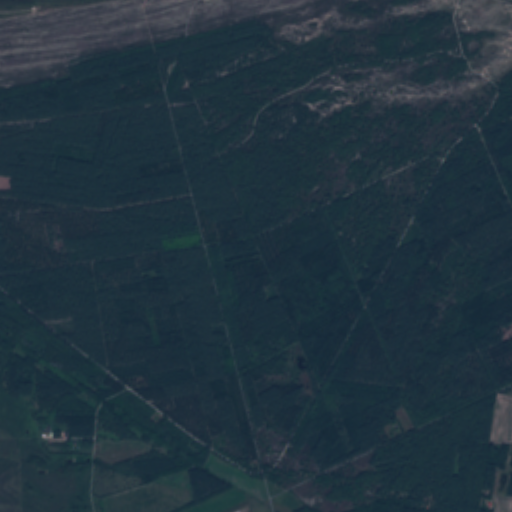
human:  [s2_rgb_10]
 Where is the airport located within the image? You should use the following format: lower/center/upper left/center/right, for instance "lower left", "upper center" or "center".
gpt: The airport is located in the lower left of the image.
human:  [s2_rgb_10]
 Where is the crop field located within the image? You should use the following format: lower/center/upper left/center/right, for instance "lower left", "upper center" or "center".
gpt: The crop field is located in the lower of the image.
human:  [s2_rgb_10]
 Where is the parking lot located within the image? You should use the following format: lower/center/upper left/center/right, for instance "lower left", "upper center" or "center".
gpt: The parking lot is located in the upper left of the image.
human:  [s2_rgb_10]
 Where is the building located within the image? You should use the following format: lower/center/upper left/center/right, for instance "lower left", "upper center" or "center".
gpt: There is no building in the image.